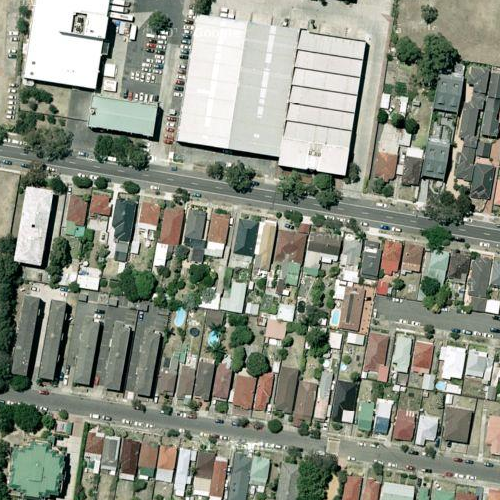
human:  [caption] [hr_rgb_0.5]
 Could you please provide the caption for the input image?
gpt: A town with many houses arranged in lines and a piece of lawn beside .

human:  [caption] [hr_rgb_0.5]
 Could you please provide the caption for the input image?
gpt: Lots of houses with red and orange roofs arranged in lines and a piece of lawn beside this area .

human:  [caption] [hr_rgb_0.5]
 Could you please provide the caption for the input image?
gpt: A residential area with houses arranged neatly and some roads go through this area .

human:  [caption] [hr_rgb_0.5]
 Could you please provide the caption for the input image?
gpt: A residential area with houses arranged neatly while many plants on the roadside .

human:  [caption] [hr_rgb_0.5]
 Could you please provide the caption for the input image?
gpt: A residential area with houses arranged neatly and a piece of grass beside .